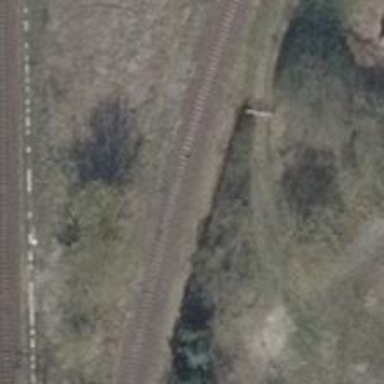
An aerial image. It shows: Abandoned railway.